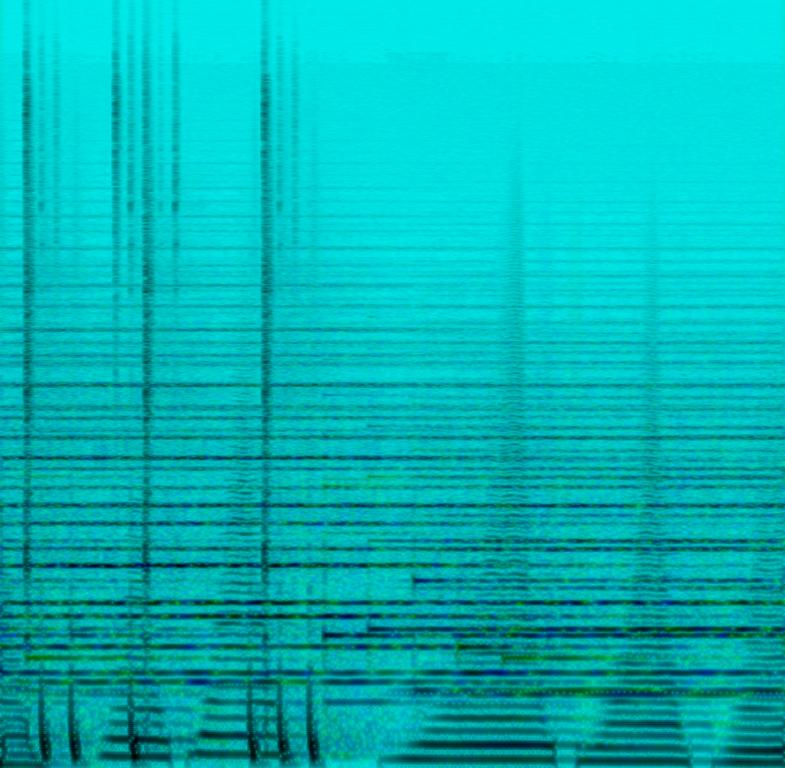
This is an instrumental live downtempo music piece performance with deep house elements. There is a synth bass lead while the medium-pitch strings hold the melodic background. An occasional piano riff can be heard every now and then. There is a mid tempo electronic drum beat in the rhythmic background. It has a very groovy mood. This piece could be played during earlier hours at a nightclub. It could also be used in a tech device advertisement.